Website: walmart
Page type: order-returns
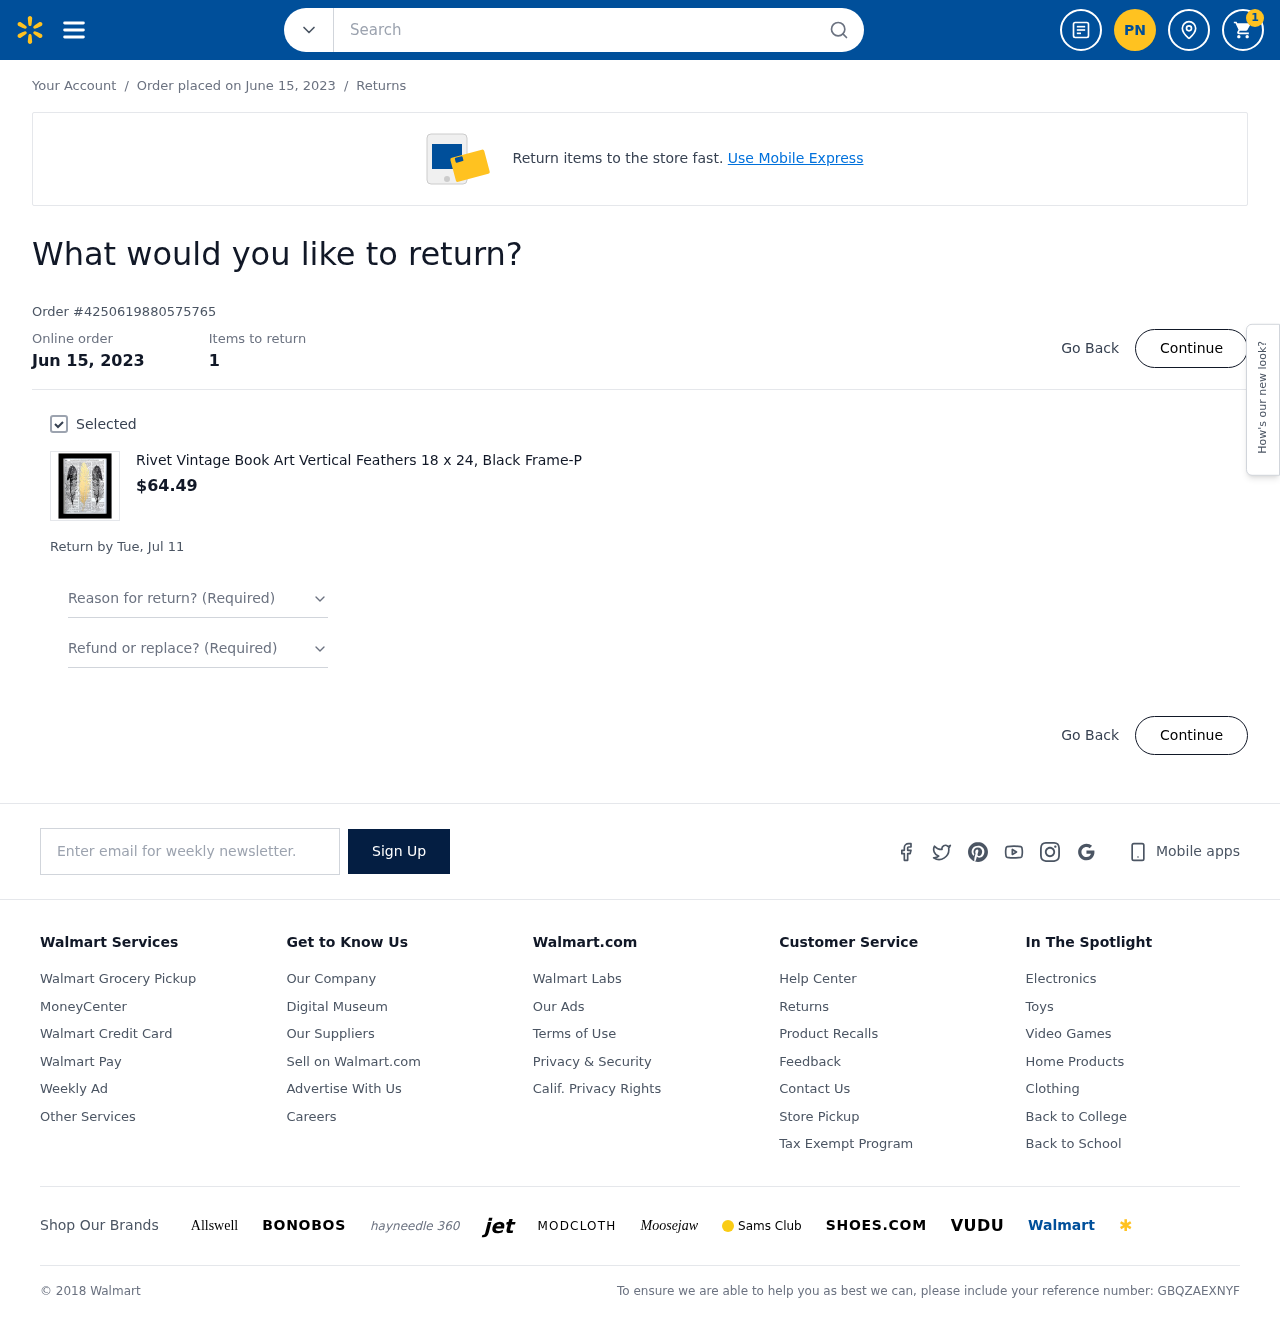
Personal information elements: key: PII_EMAIL
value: pnguyen@yahoo.com
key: PII_INITIALS
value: PN
Product elements: key: PRODUCT1_NAME
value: Rivet Vintage Book Art Vertical Feathers 18 x 24, Black Frame-P
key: PRODUCT1_PRICE
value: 64.49
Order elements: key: ORDER_NUM_ITEMS
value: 1
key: ORDER_DATE
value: Order placed on June 15, 2023
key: ORDER_DATE
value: Jun 15, 2023
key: ORDER_ID
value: Order #4250619880575765
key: ORDER_RETURN_BY_DATE
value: Return by Tue, Jul 11
Search elements: key: HEADER_SEARCH
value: Search